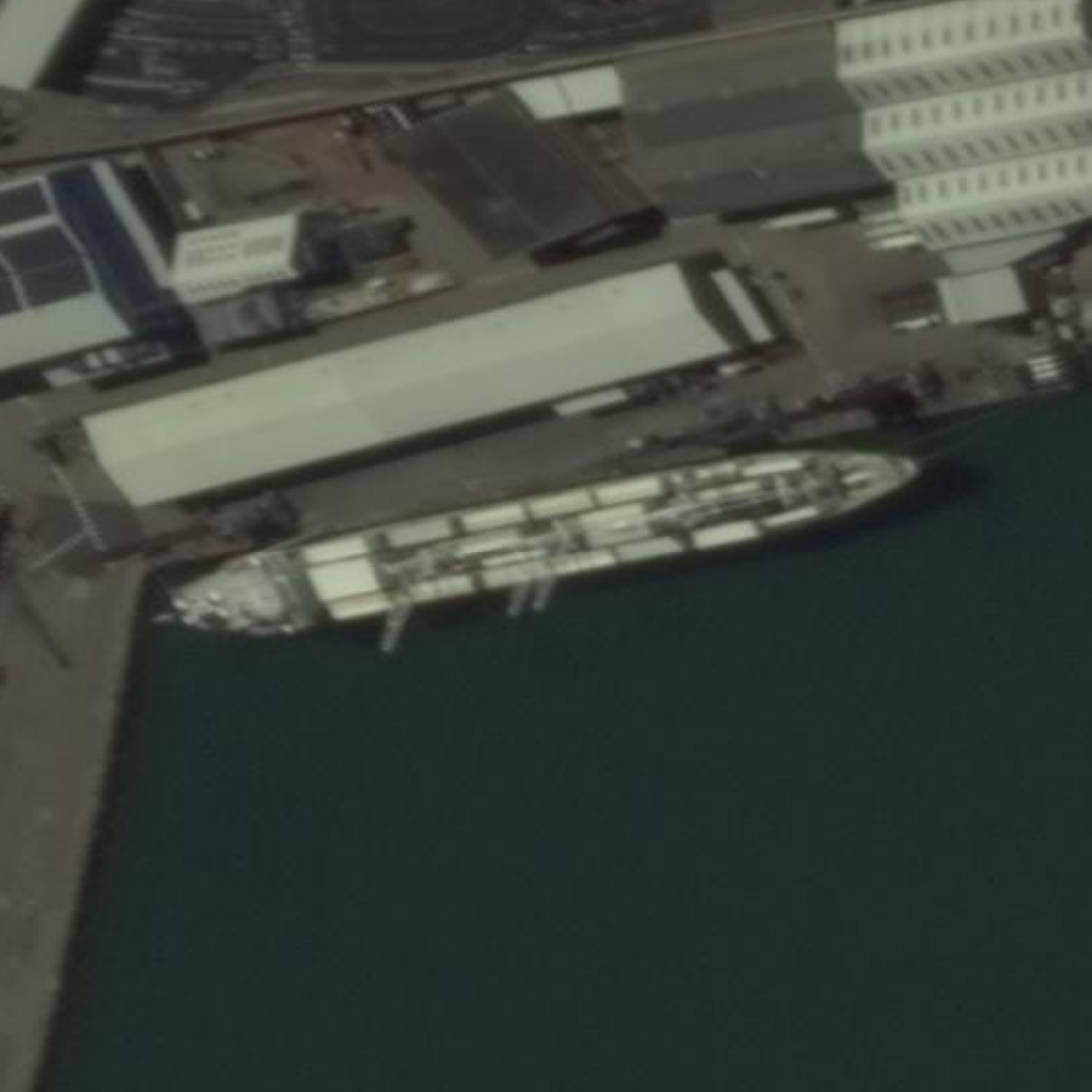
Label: Cargo_ship